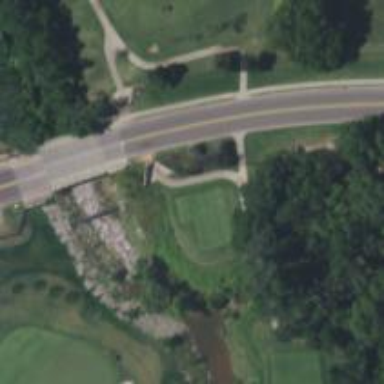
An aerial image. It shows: Service road designated as golf cart path.